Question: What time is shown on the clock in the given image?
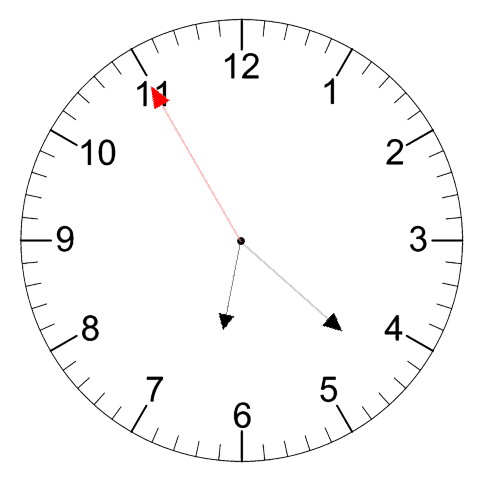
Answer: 06:21:55